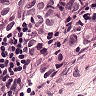
Metastatic tissue present: yes